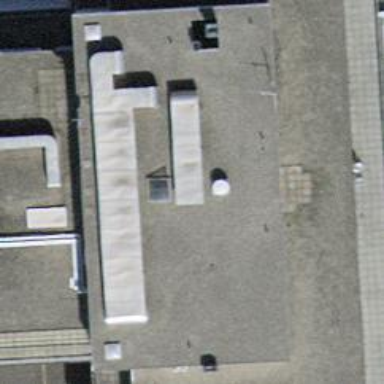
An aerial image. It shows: School.